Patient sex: M
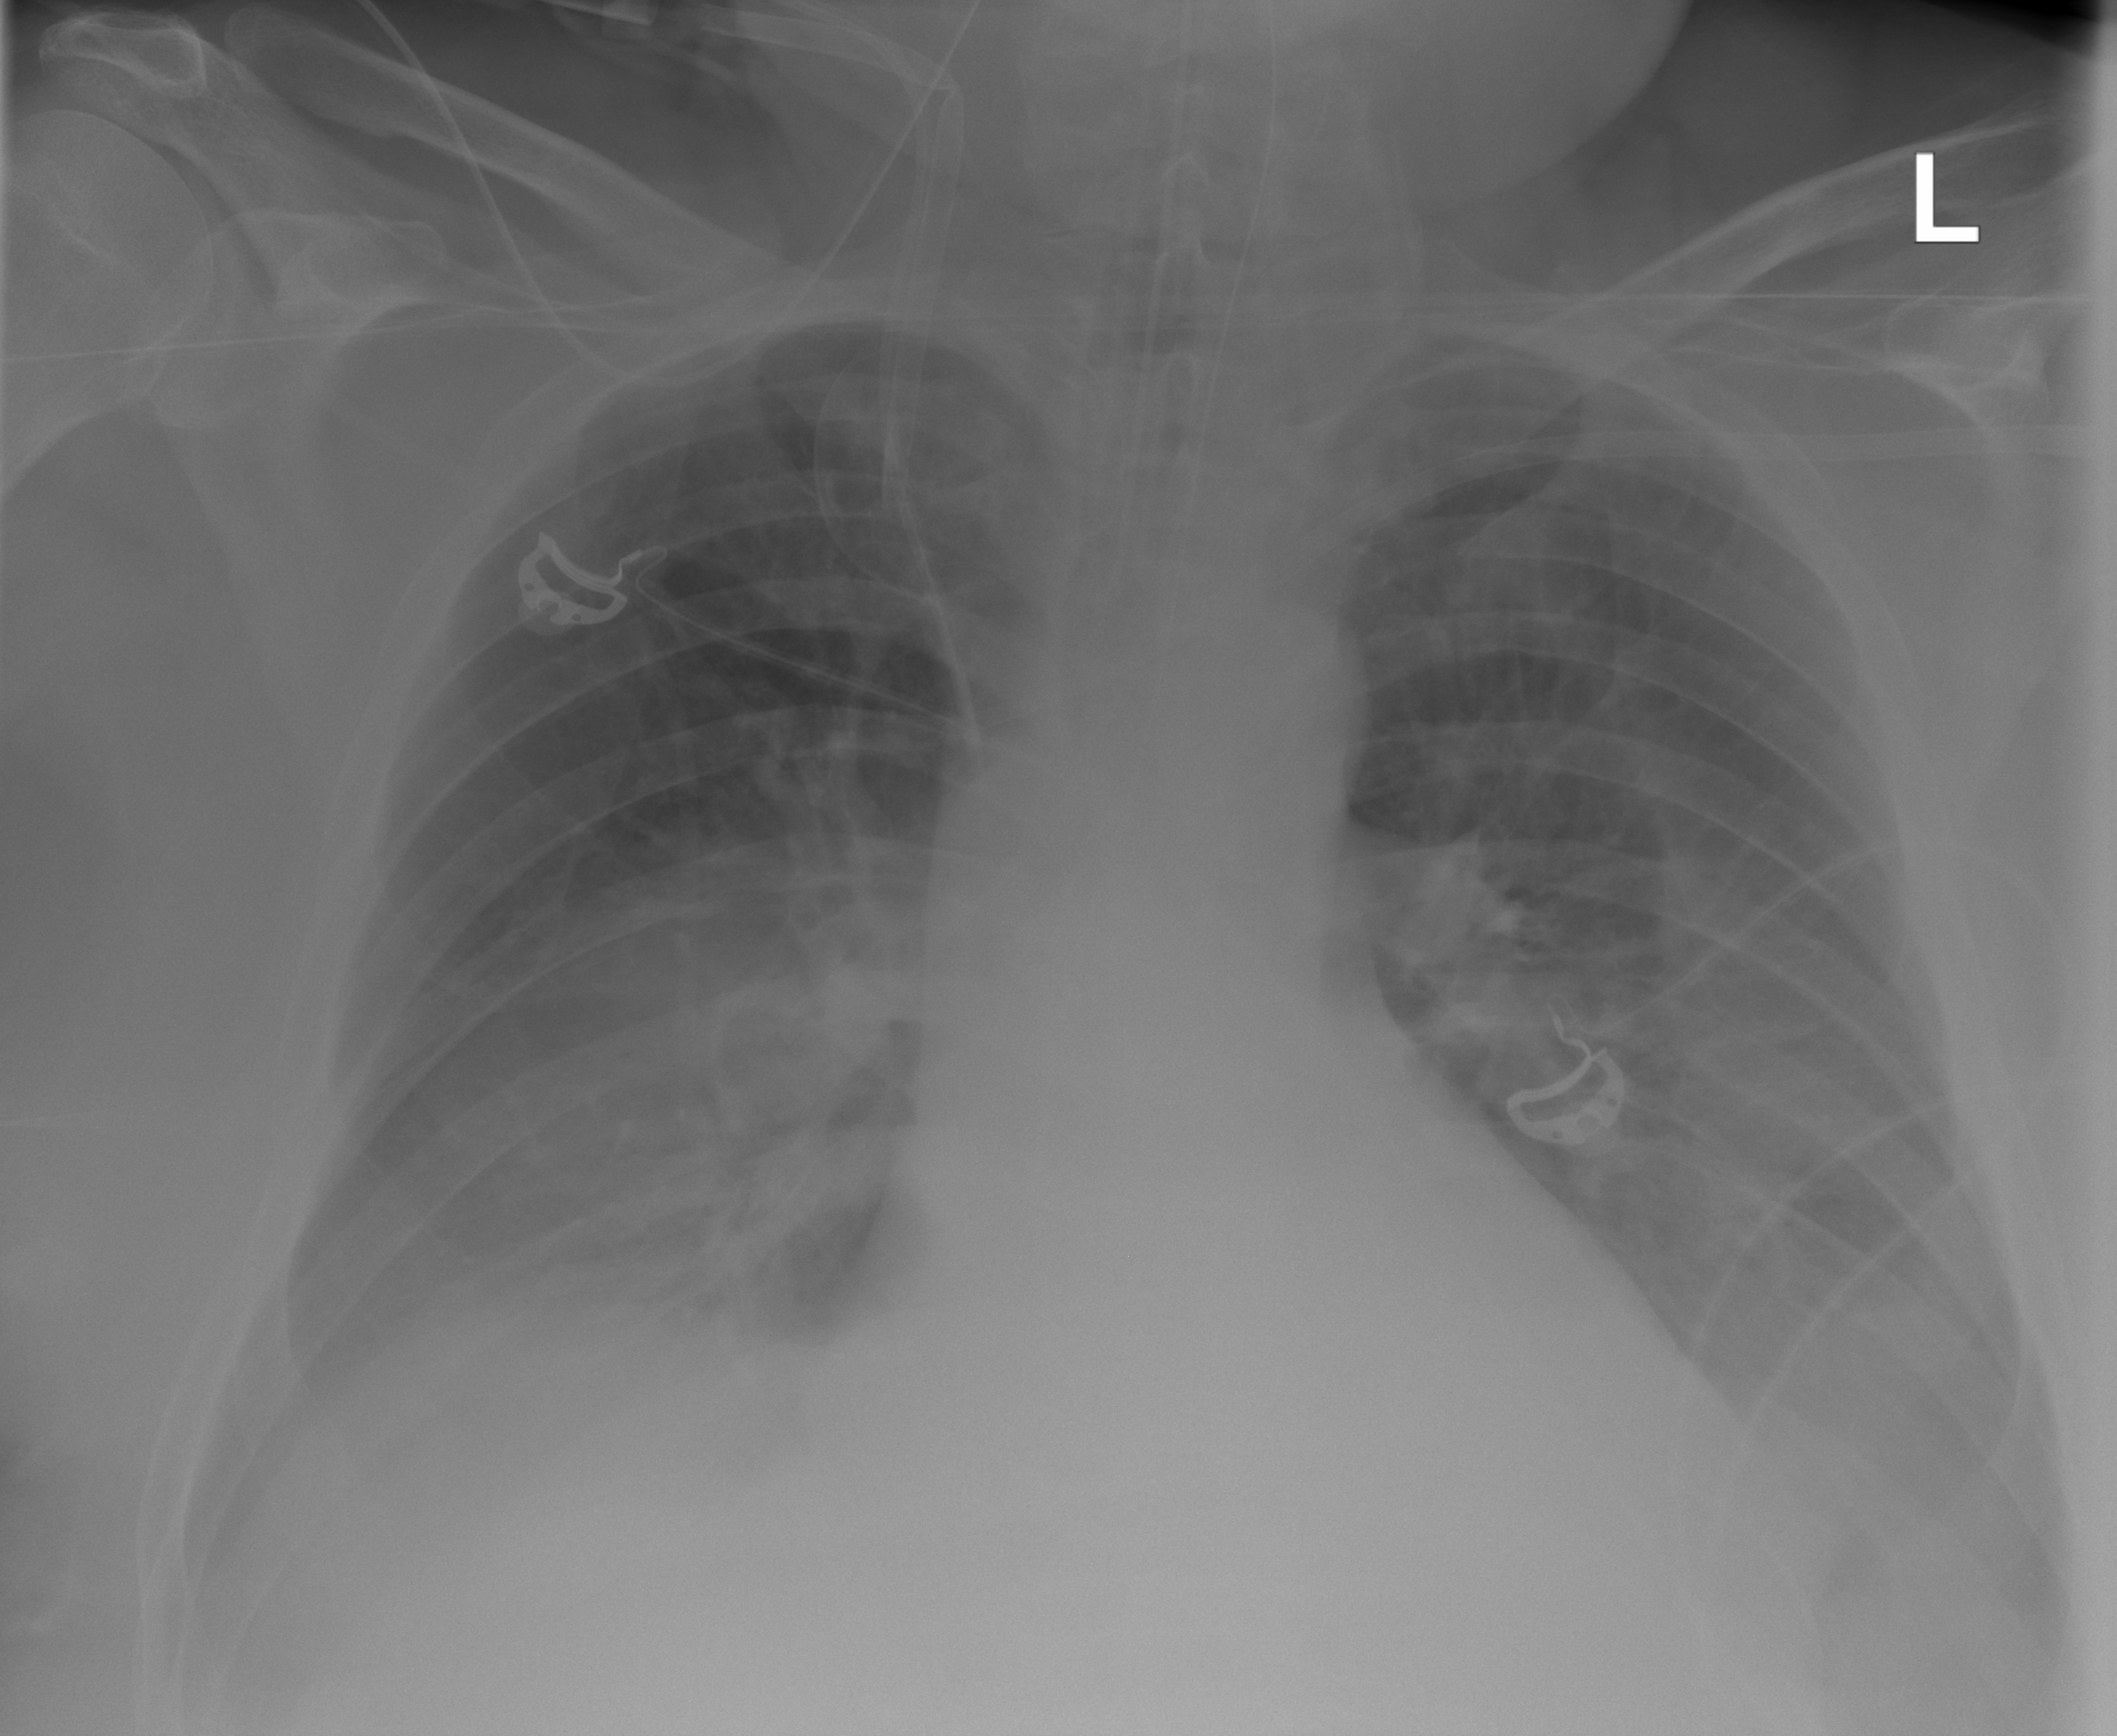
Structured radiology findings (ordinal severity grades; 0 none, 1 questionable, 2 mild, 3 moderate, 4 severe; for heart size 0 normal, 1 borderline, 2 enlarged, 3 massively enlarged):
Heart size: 1
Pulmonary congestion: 2
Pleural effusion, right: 3
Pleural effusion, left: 3
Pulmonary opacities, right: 2
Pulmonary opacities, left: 1
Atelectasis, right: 2
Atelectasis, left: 2